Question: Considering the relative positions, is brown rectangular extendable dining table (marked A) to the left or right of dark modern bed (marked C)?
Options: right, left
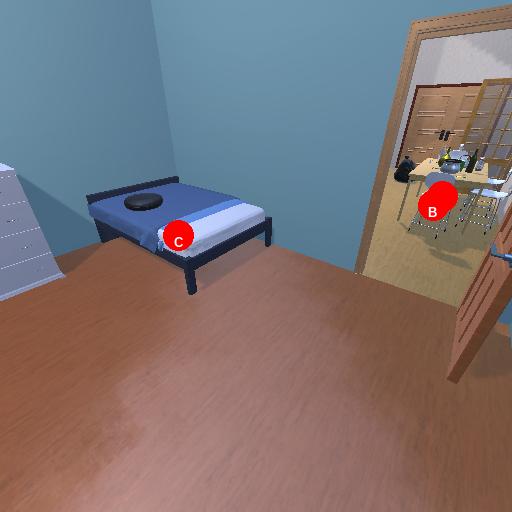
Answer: right